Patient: sex F, age 61
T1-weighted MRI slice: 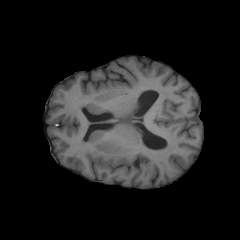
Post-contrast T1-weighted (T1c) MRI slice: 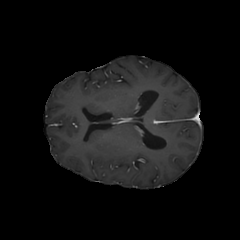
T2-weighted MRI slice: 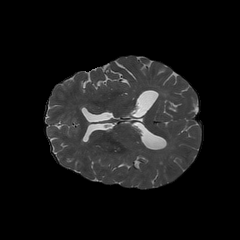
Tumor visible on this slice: no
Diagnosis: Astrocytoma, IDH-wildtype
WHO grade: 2